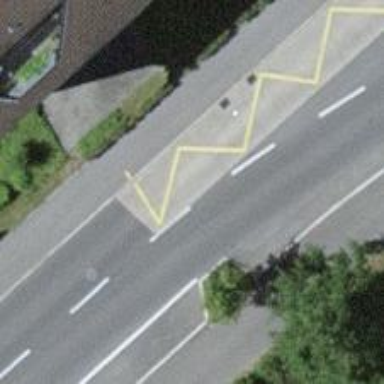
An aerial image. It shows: Public transport stop position.